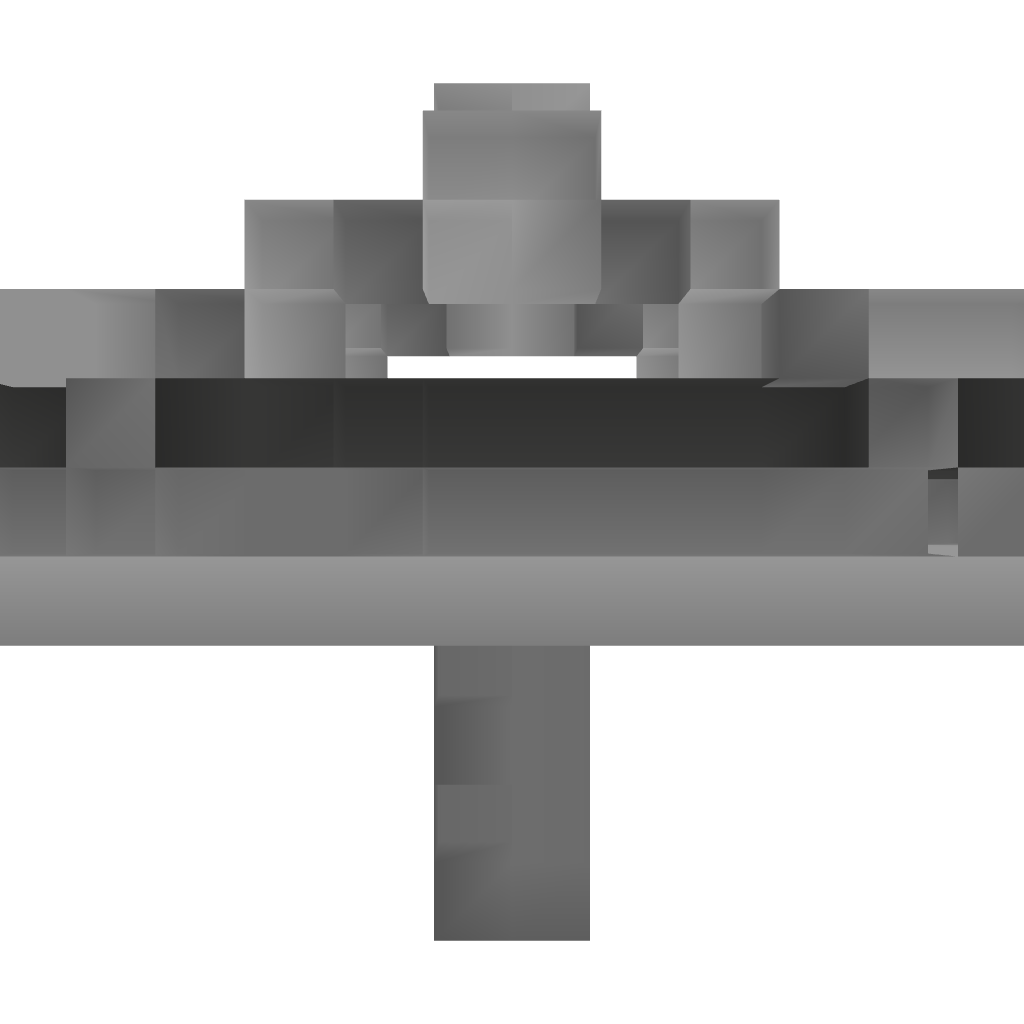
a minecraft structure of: Stone Bridge